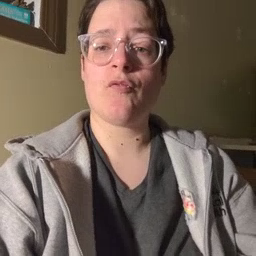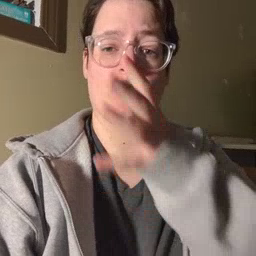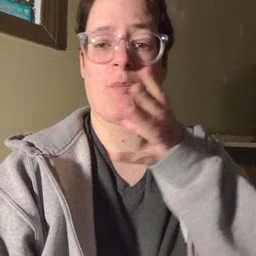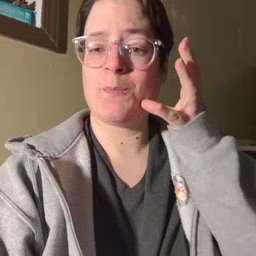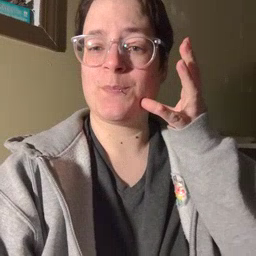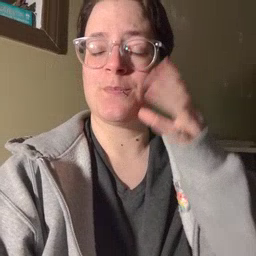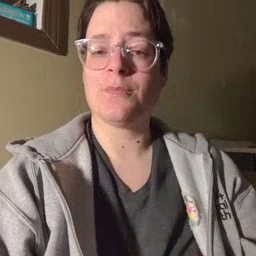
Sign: farm